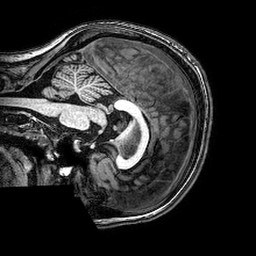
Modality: T1w
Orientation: sagittal
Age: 22
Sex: female
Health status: healthy
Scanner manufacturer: philips
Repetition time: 0.008173 s
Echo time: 0.00374 s